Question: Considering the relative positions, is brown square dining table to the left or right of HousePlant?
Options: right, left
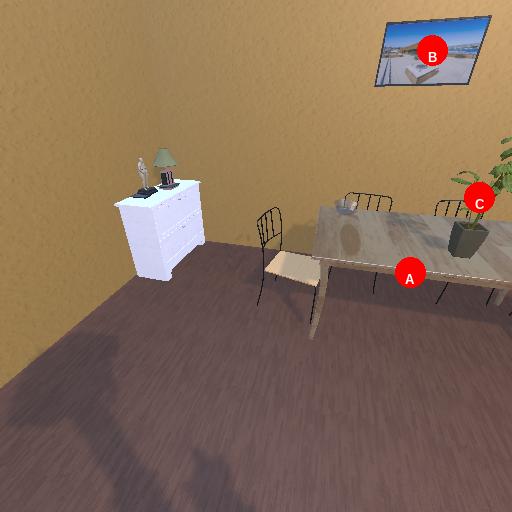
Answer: right